Question: What is the best way to migrate an old program to an other language without breaking the connection with the old engine?
1. Use an Assembly
2. XML-RPC
3. Restart from zero
4. Socket Connections
5. Other way?
We have like constraints : Price(15p)/Time(15p)/Quality(70 points), because the old engine is in production used by many customers. The newest architecture is based on RESTFul architectural style. Information: The software is an ERP(Enterprise Resource Planning).

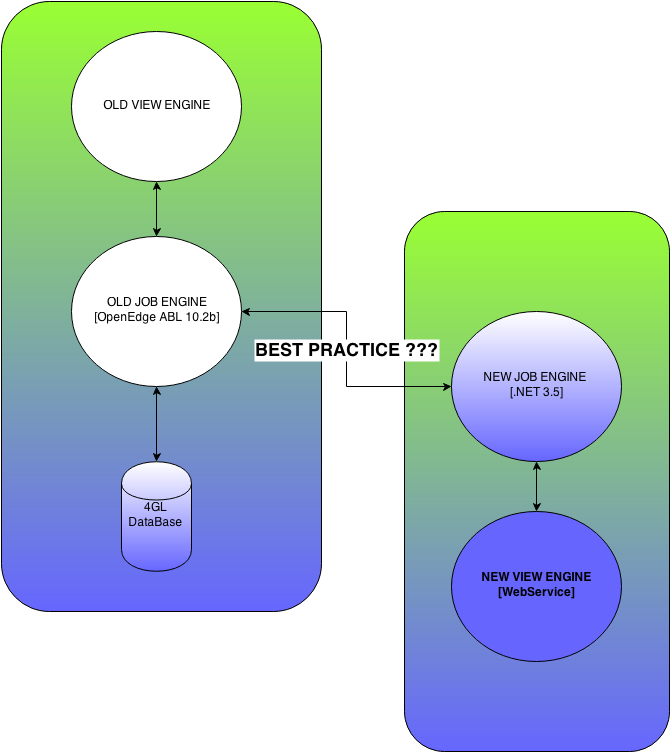
Answer: The Progress OpenEdge AppServer supports web services.
However, there are some limitations here:
The use of AppServer technology requires you to have the right licenses for these. You can run the 'showcfg' program and look for something like:
'''
Product Name: OE Application Svr
'''
Might have another name in version 10.2B - Application Server or Transaction Server would be what you should look for.
Version 10.2B was released in 2009, so it's well overdue for an upgrade. If you are on a support plan those upgrades are free. If not: consider doing it anyway if this part of the system are to live on.
10.2B natively only supports SOAP-based web servies. If you use the WebSpeed technology you could develop some kind of REST-based web service in it. However that will require you to do some work and it would be a very "roll-your-own" solution.
Even without WebSpeed you could set up sockets etc and write a small http-server in Progress, I wouldn't recommend it though.
Versions 11.2 (11.4 is currently the latest version) and forward has native support for publishing REST-based web services.
Possibly you could upgrade only parts of the licenses. Running the DB in 10.2 and the appserver in 11.4 could work. Progress general policy is: "Client products to Server products with one Major version back are supported". Contact Progress and ask about this first though.
Read up on AppServer technology and web services in Progress OpenEdge! If you already run AppServer it's quite easy to make web services out of your programs. If you don't all hope isn't lost: if the programs are well defined you could quite easily move the "API" to AppServer. If the system is badly structured it might be a problem - or rather more work - but I guess you knew that already?
<URL>
<URL>
<URL>
<URL>